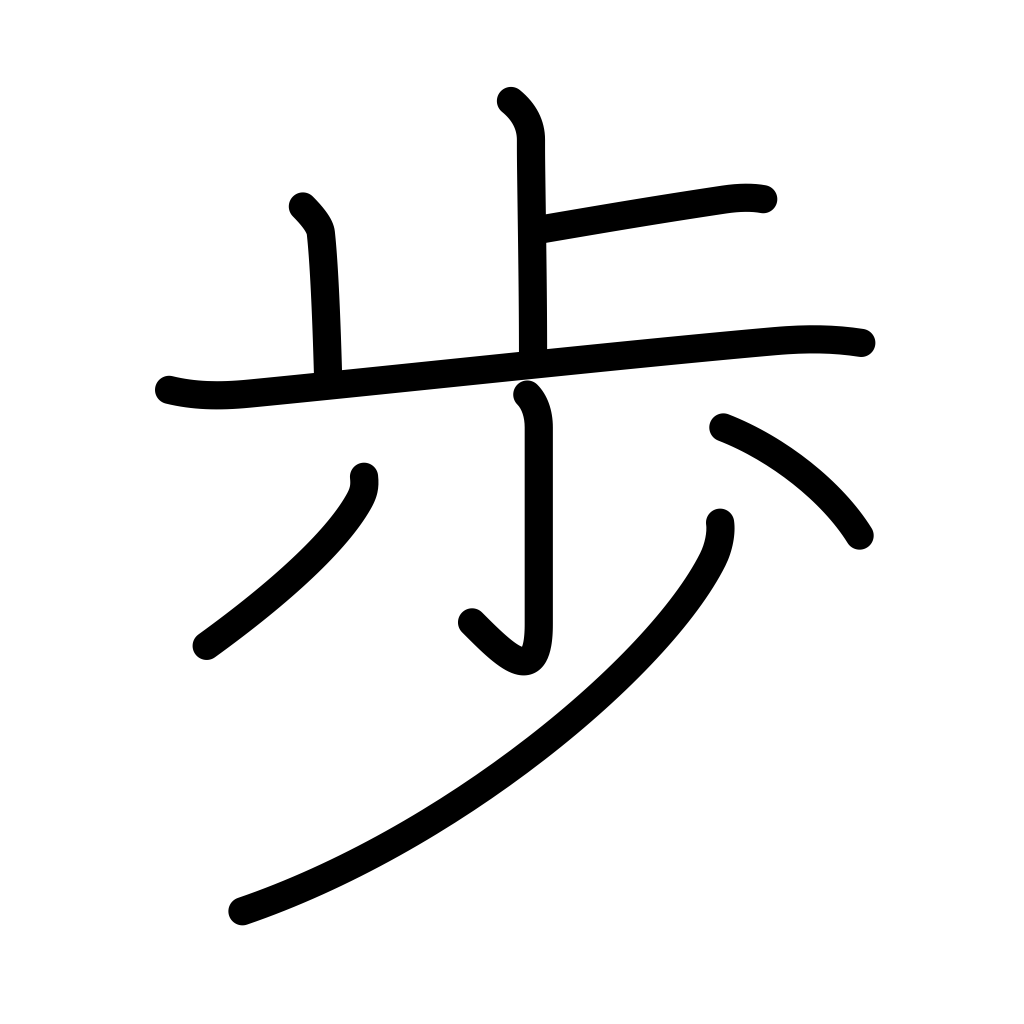
Meaning: walk, counter for steps